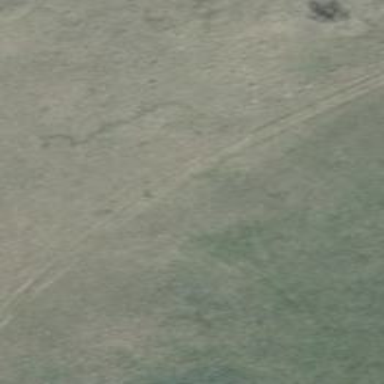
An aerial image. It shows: Grass track with Grade 4 tracktype.